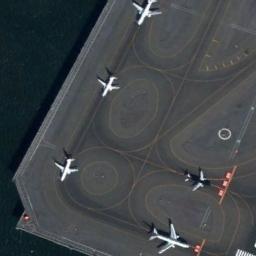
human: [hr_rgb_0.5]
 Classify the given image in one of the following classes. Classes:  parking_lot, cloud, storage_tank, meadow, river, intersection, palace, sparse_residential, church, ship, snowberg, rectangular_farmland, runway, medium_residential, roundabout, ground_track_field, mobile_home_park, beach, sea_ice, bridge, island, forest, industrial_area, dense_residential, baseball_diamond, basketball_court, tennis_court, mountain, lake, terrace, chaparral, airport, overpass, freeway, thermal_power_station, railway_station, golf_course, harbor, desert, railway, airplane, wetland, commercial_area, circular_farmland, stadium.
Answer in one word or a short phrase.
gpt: airplane